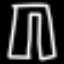
Label: pants